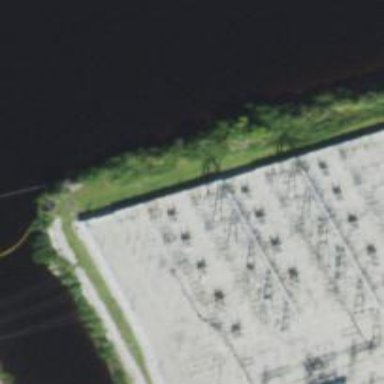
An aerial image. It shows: Switch used for power control.